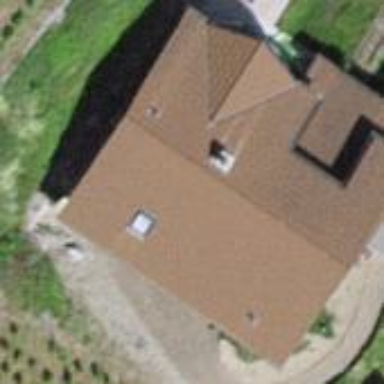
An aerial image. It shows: Simple house.